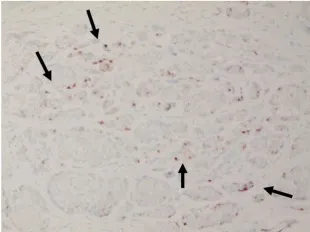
Immunohistochemical findings of the scalp lesion. Scattered partial positive staining for GCDFP-15.
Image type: pathology (immunostaining)